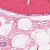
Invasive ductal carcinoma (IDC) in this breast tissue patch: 0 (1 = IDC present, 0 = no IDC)